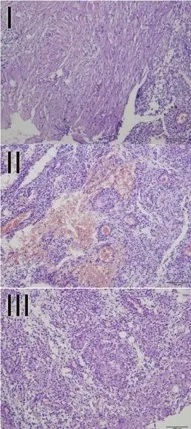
Histological analysis of CSF-470 vaccination site biopsy from patient #1. Hematoxylin-Eosin stained sections were examined by optical microscopy (Olympus BX40, Tokyo, Japan); pictures were acquired with Olympus Digital Camera DP72 and analyzed with Image J software. (B) Zone (II), in detail, showing lymphocytes and polymorphonuclear cells. ; 50 mum.
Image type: pathology (h&e)